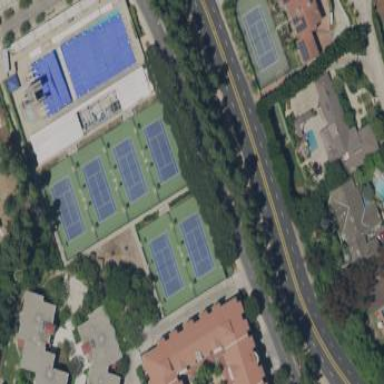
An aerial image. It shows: Tennis court on pitch.